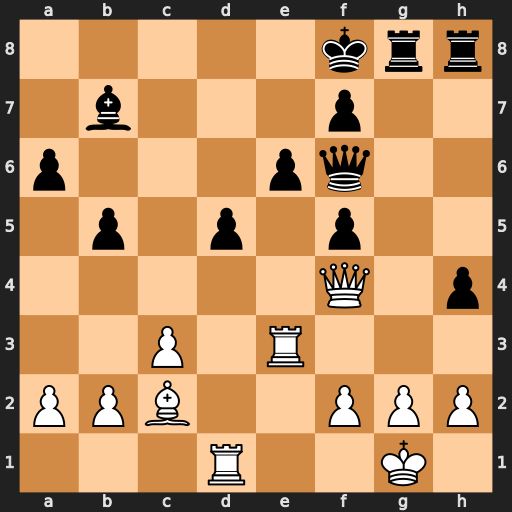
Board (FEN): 5krr/1b3p2/p3pq2/1p1p1p2/5Q1p/2P1R3/PPB2PPP/3R2K1
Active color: w
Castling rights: -
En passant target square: -
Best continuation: Qb8+ Kg7 Qxb7